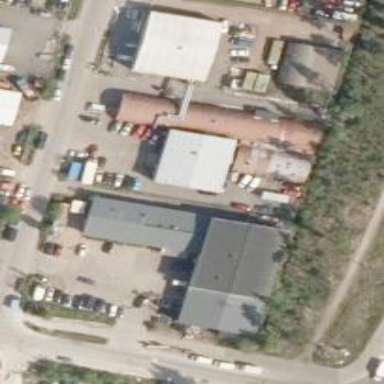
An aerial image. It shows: Commercial building.